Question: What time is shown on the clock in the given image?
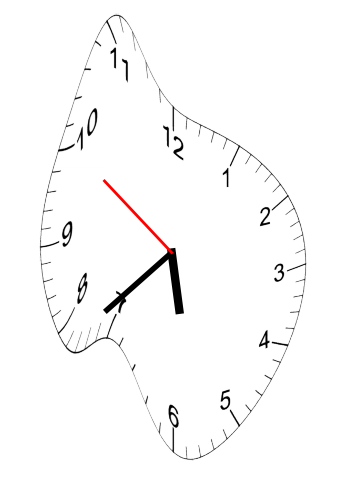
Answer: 05:37:50